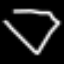
Label: diamond